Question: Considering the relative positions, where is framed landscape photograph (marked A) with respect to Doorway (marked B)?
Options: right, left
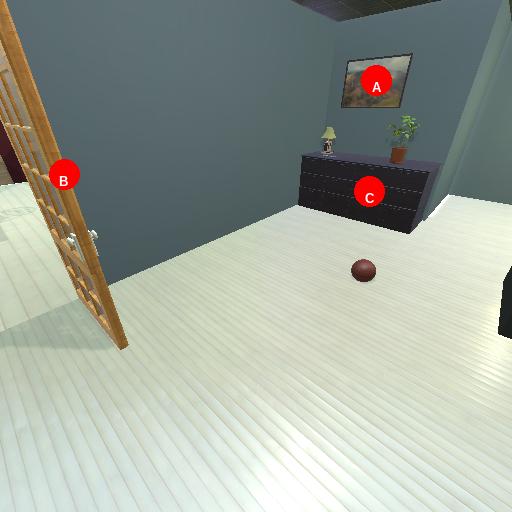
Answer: right